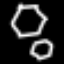
Label: octagon